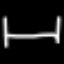
Label: bed